Field crop: tomato
Growth stage: 1
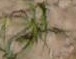
Species: cyperus